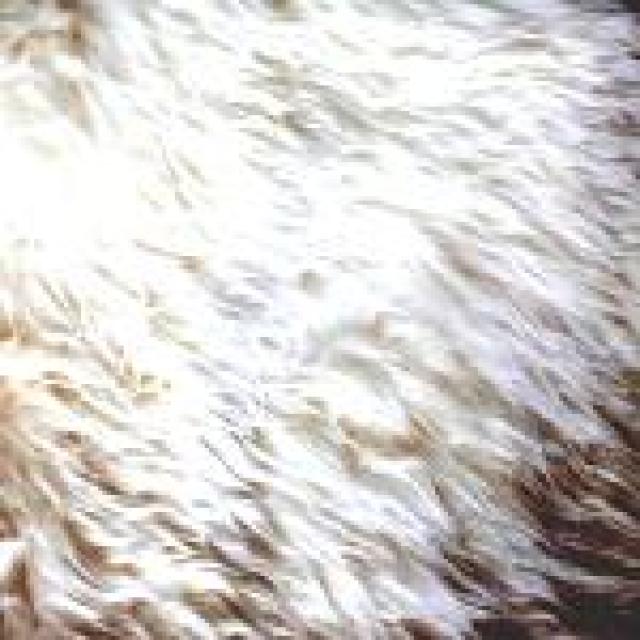
Healthy canine skin — no visible lesions, inflammation, or abnormalities. The skin and coat appear normal.